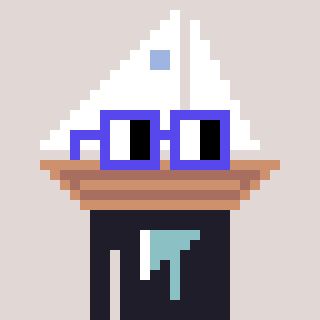
a pixel art character with square blue glasses, a sailboat-shaped head and a grayscale-colored body on a warm background